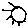
Label: sun